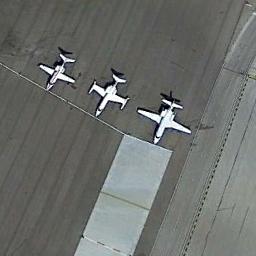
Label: airplane